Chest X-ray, PA view. Patient: 50 years old, sex F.
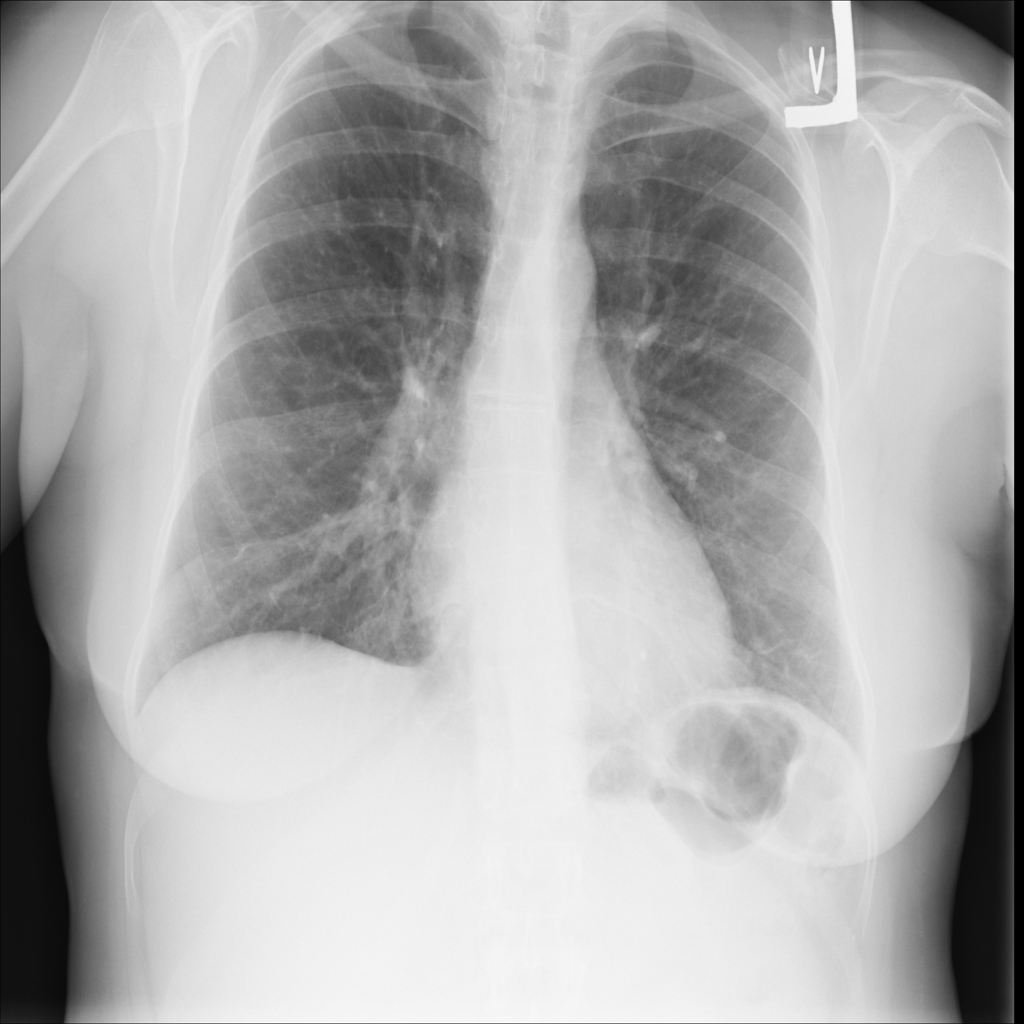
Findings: No Finding